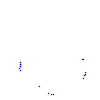
Particle: kaon